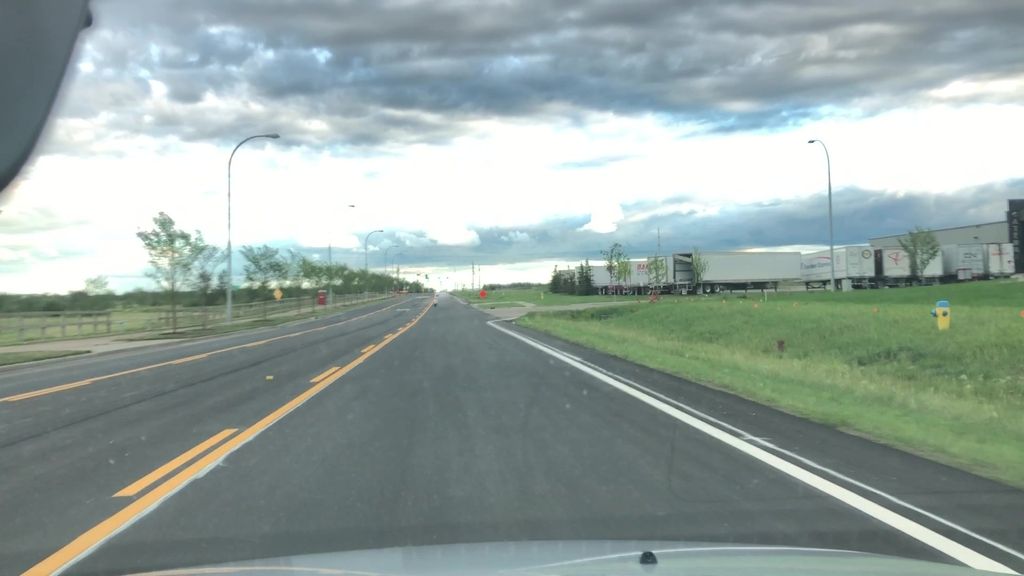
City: edmonton